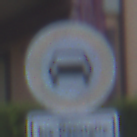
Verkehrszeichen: VerbotKraftwagen
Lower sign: SonstigeFahrzeugePersonengruppenFrei2
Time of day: SunriseSunset
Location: Outdoor (Urban)
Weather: Clear
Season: NotSpecified
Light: Natural